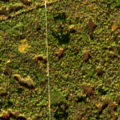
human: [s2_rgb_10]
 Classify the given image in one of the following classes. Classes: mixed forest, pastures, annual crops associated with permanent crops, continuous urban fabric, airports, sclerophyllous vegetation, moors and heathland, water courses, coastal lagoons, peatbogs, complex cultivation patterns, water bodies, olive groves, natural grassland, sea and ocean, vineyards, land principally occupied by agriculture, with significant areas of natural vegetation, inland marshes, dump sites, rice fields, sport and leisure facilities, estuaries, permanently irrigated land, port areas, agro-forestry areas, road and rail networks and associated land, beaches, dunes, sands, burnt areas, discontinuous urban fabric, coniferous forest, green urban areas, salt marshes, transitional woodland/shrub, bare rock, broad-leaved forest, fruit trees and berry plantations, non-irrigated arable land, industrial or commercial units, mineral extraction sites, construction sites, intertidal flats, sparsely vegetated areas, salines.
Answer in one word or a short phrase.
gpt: broad-leaved forest